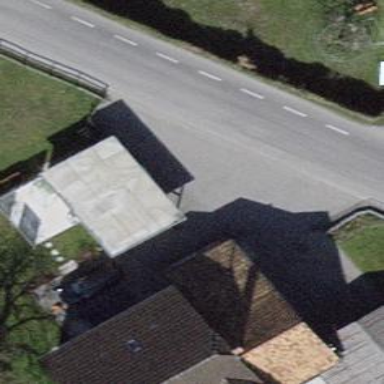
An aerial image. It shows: View of roof of building.